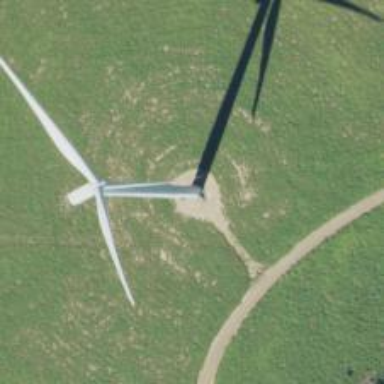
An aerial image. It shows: Wind turbine generator that utilizes wind as its source for generating electricity. It is of the horizontal axis type.